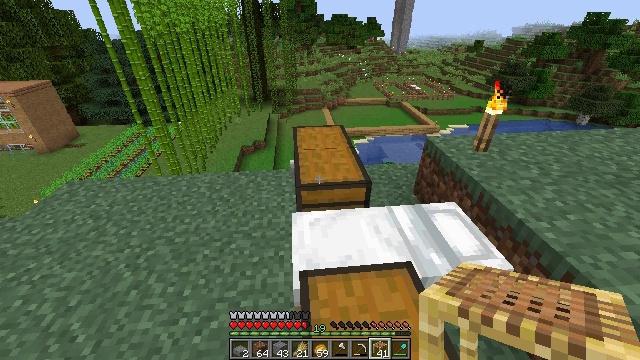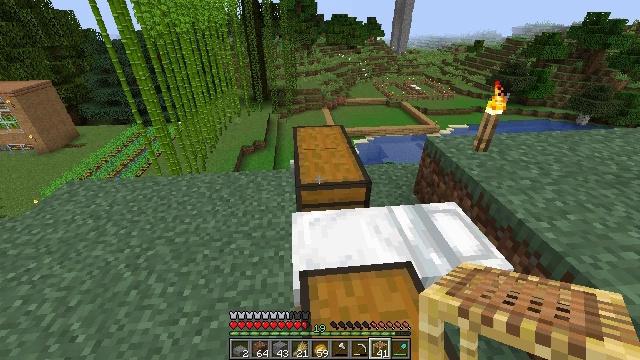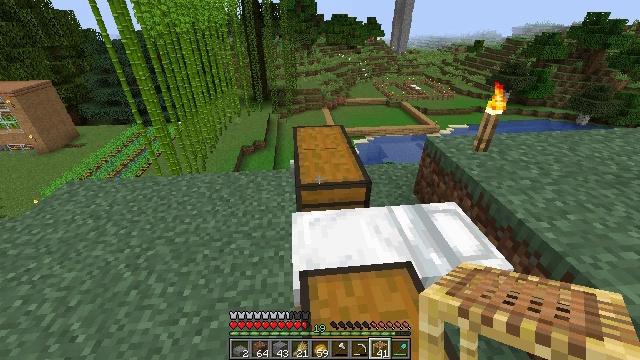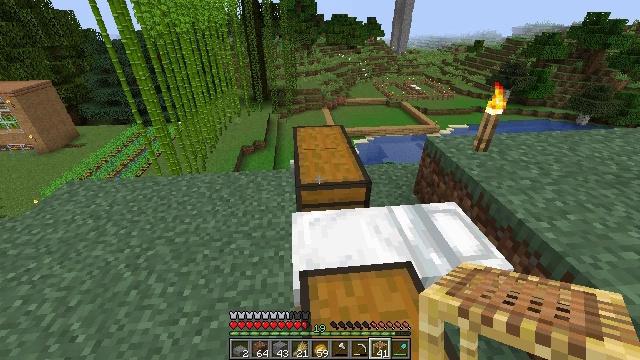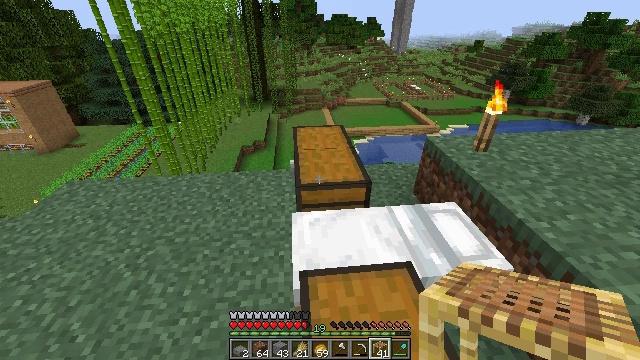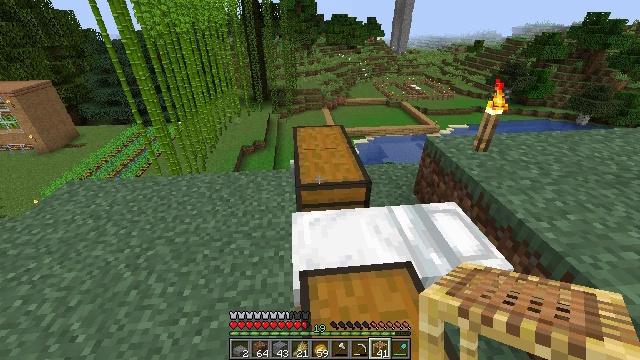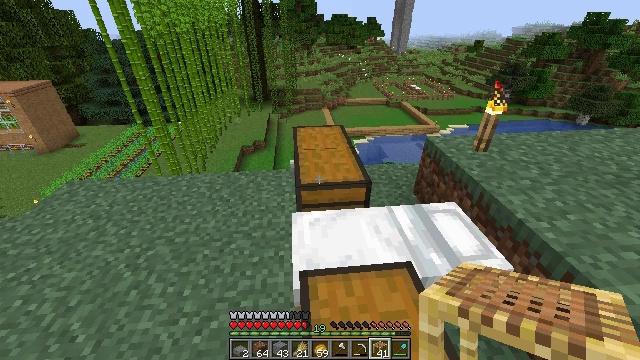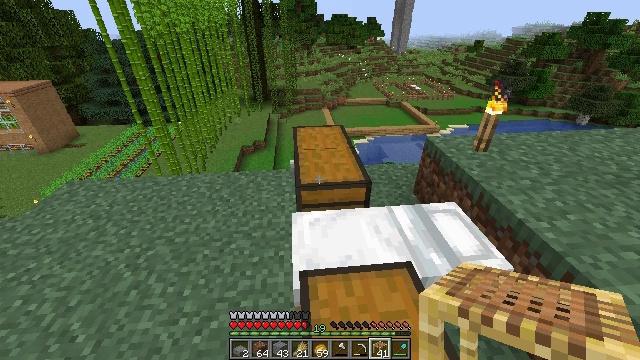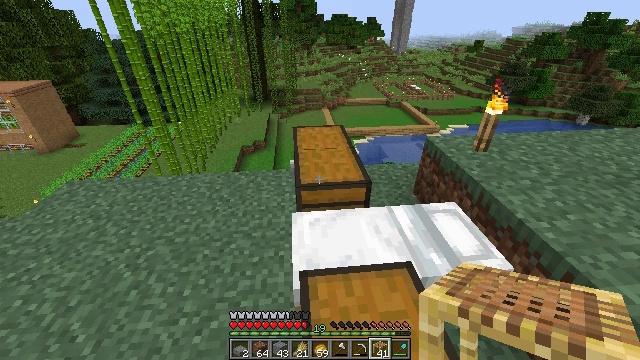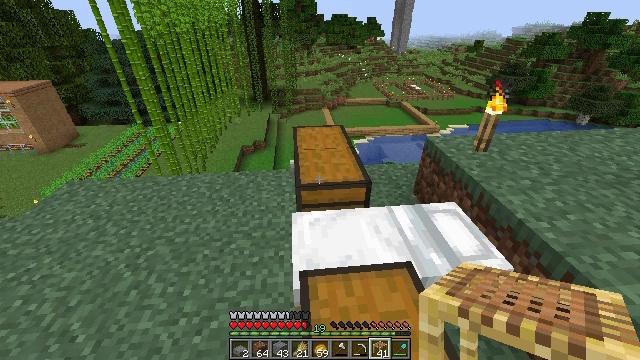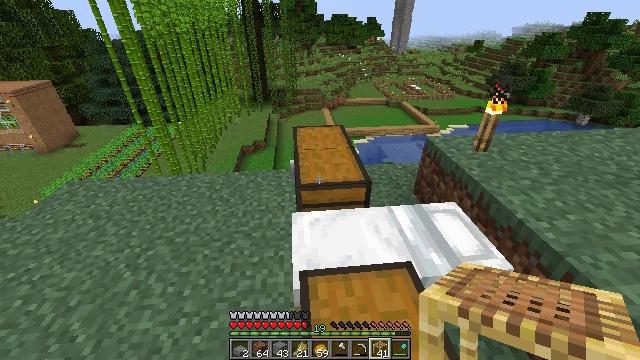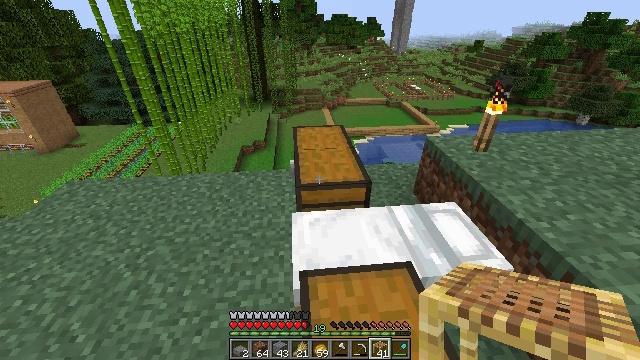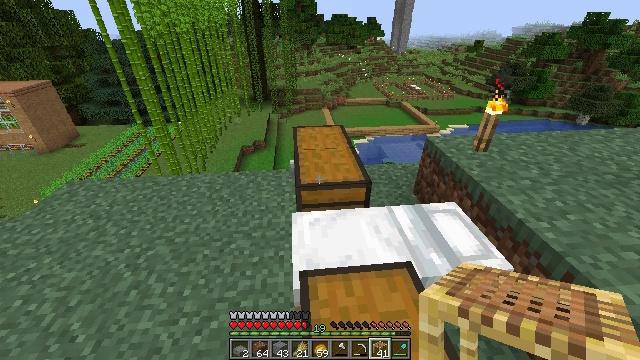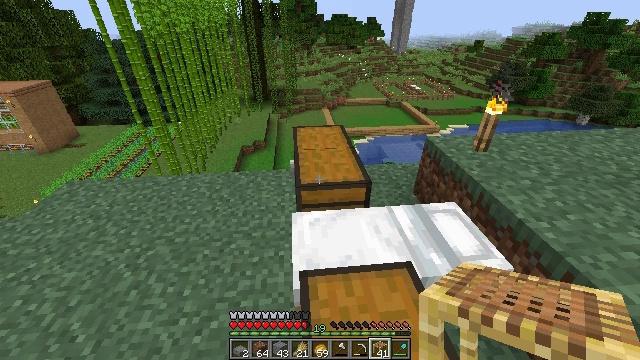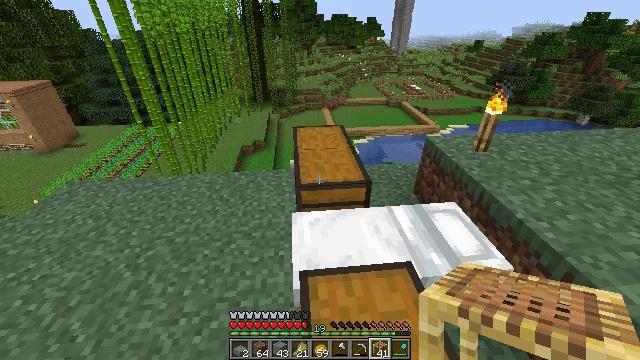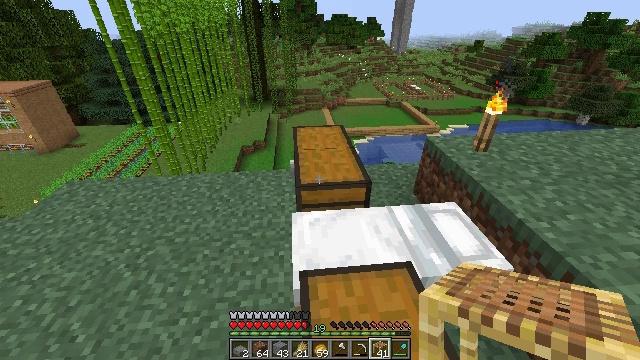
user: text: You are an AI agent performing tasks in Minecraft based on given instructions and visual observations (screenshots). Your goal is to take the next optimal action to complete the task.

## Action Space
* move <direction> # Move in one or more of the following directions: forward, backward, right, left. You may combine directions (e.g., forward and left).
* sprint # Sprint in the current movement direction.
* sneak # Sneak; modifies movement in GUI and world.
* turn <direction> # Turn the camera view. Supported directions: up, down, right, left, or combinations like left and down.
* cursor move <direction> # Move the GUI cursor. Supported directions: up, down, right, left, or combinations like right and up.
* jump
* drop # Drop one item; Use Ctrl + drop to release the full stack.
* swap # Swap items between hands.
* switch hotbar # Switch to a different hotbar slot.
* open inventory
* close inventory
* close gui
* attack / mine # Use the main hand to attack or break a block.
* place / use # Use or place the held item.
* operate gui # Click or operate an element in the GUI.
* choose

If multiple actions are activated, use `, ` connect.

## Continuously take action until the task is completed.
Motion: motion action
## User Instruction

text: Turn sand into glass in the furnace.
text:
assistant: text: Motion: no_op
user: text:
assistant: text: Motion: no_op
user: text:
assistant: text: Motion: no_op
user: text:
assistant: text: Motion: no_op
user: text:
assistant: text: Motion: no_op
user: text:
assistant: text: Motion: no_op
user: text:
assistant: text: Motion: no_op
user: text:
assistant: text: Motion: no_op
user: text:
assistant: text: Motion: no_op
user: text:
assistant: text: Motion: no_op
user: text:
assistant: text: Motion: no_op
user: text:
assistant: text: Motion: no_op
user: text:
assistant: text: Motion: no_op
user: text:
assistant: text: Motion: no_op
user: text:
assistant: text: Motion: no_op
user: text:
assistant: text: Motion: no_op
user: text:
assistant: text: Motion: no_op
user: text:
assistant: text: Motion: no_op
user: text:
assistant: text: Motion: no_op
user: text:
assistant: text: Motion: no_op
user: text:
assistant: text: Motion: no_op
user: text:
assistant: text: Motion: no_op
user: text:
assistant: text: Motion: no_op
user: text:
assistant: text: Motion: no_op
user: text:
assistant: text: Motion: no_op
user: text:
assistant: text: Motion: no_op
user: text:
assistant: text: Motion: no_op
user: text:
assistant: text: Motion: no_op
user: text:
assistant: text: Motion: no_op
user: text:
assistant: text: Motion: no_op